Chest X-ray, AP view. Patient: 28 years old, sex M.
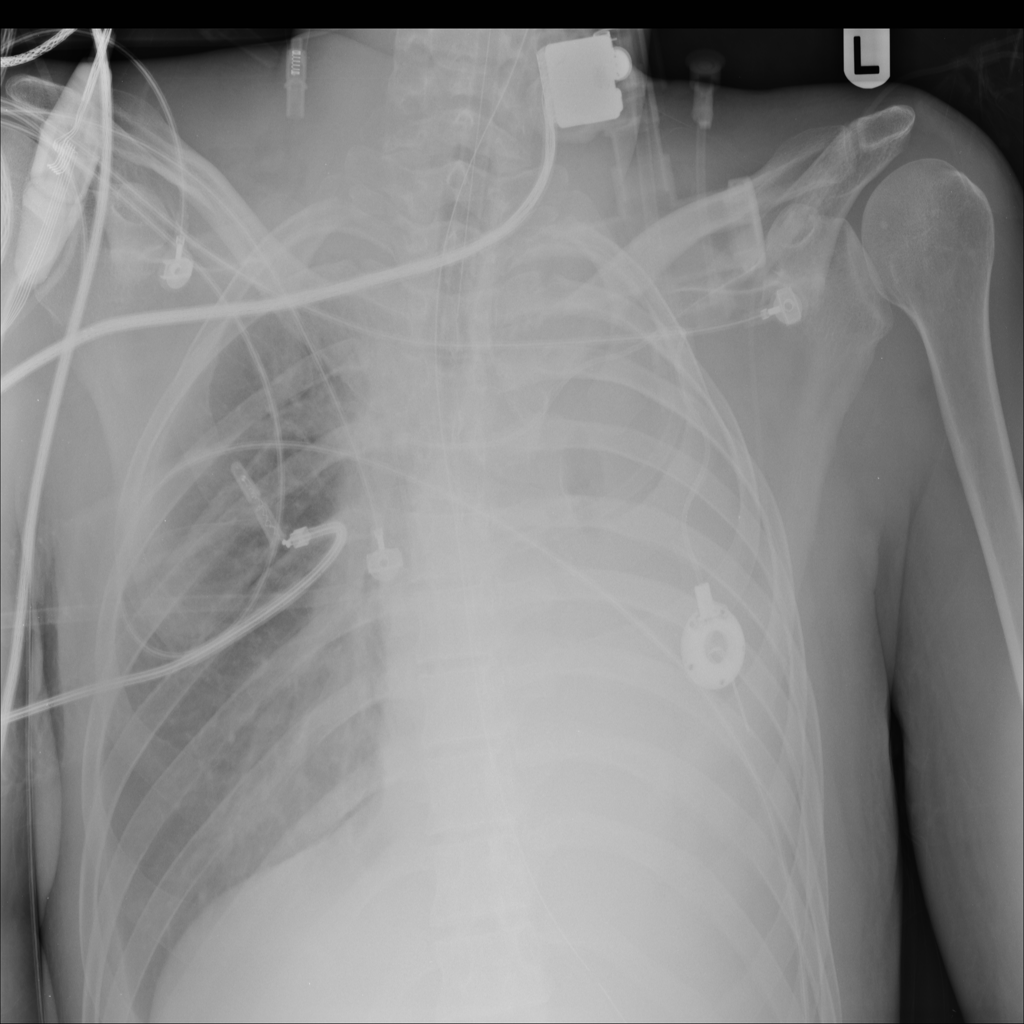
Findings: No Finding